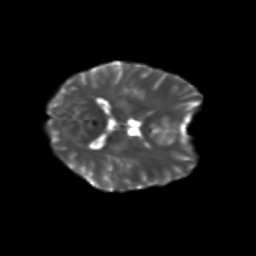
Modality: T2w
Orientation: axial
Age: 23
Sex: female
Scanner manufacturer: siemens
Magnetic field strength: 3 T
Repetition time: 3.5 s
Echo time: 0.104 s